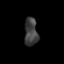
Tissue: prostate
Cell type: Myeloid cells
Senescence score: 0.2317
Nuclear area (px): 368
Mean DAPI intensity: 62.872